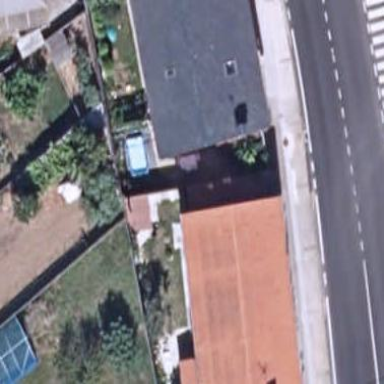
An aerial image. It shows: Simple and straightforward house.